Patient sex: M
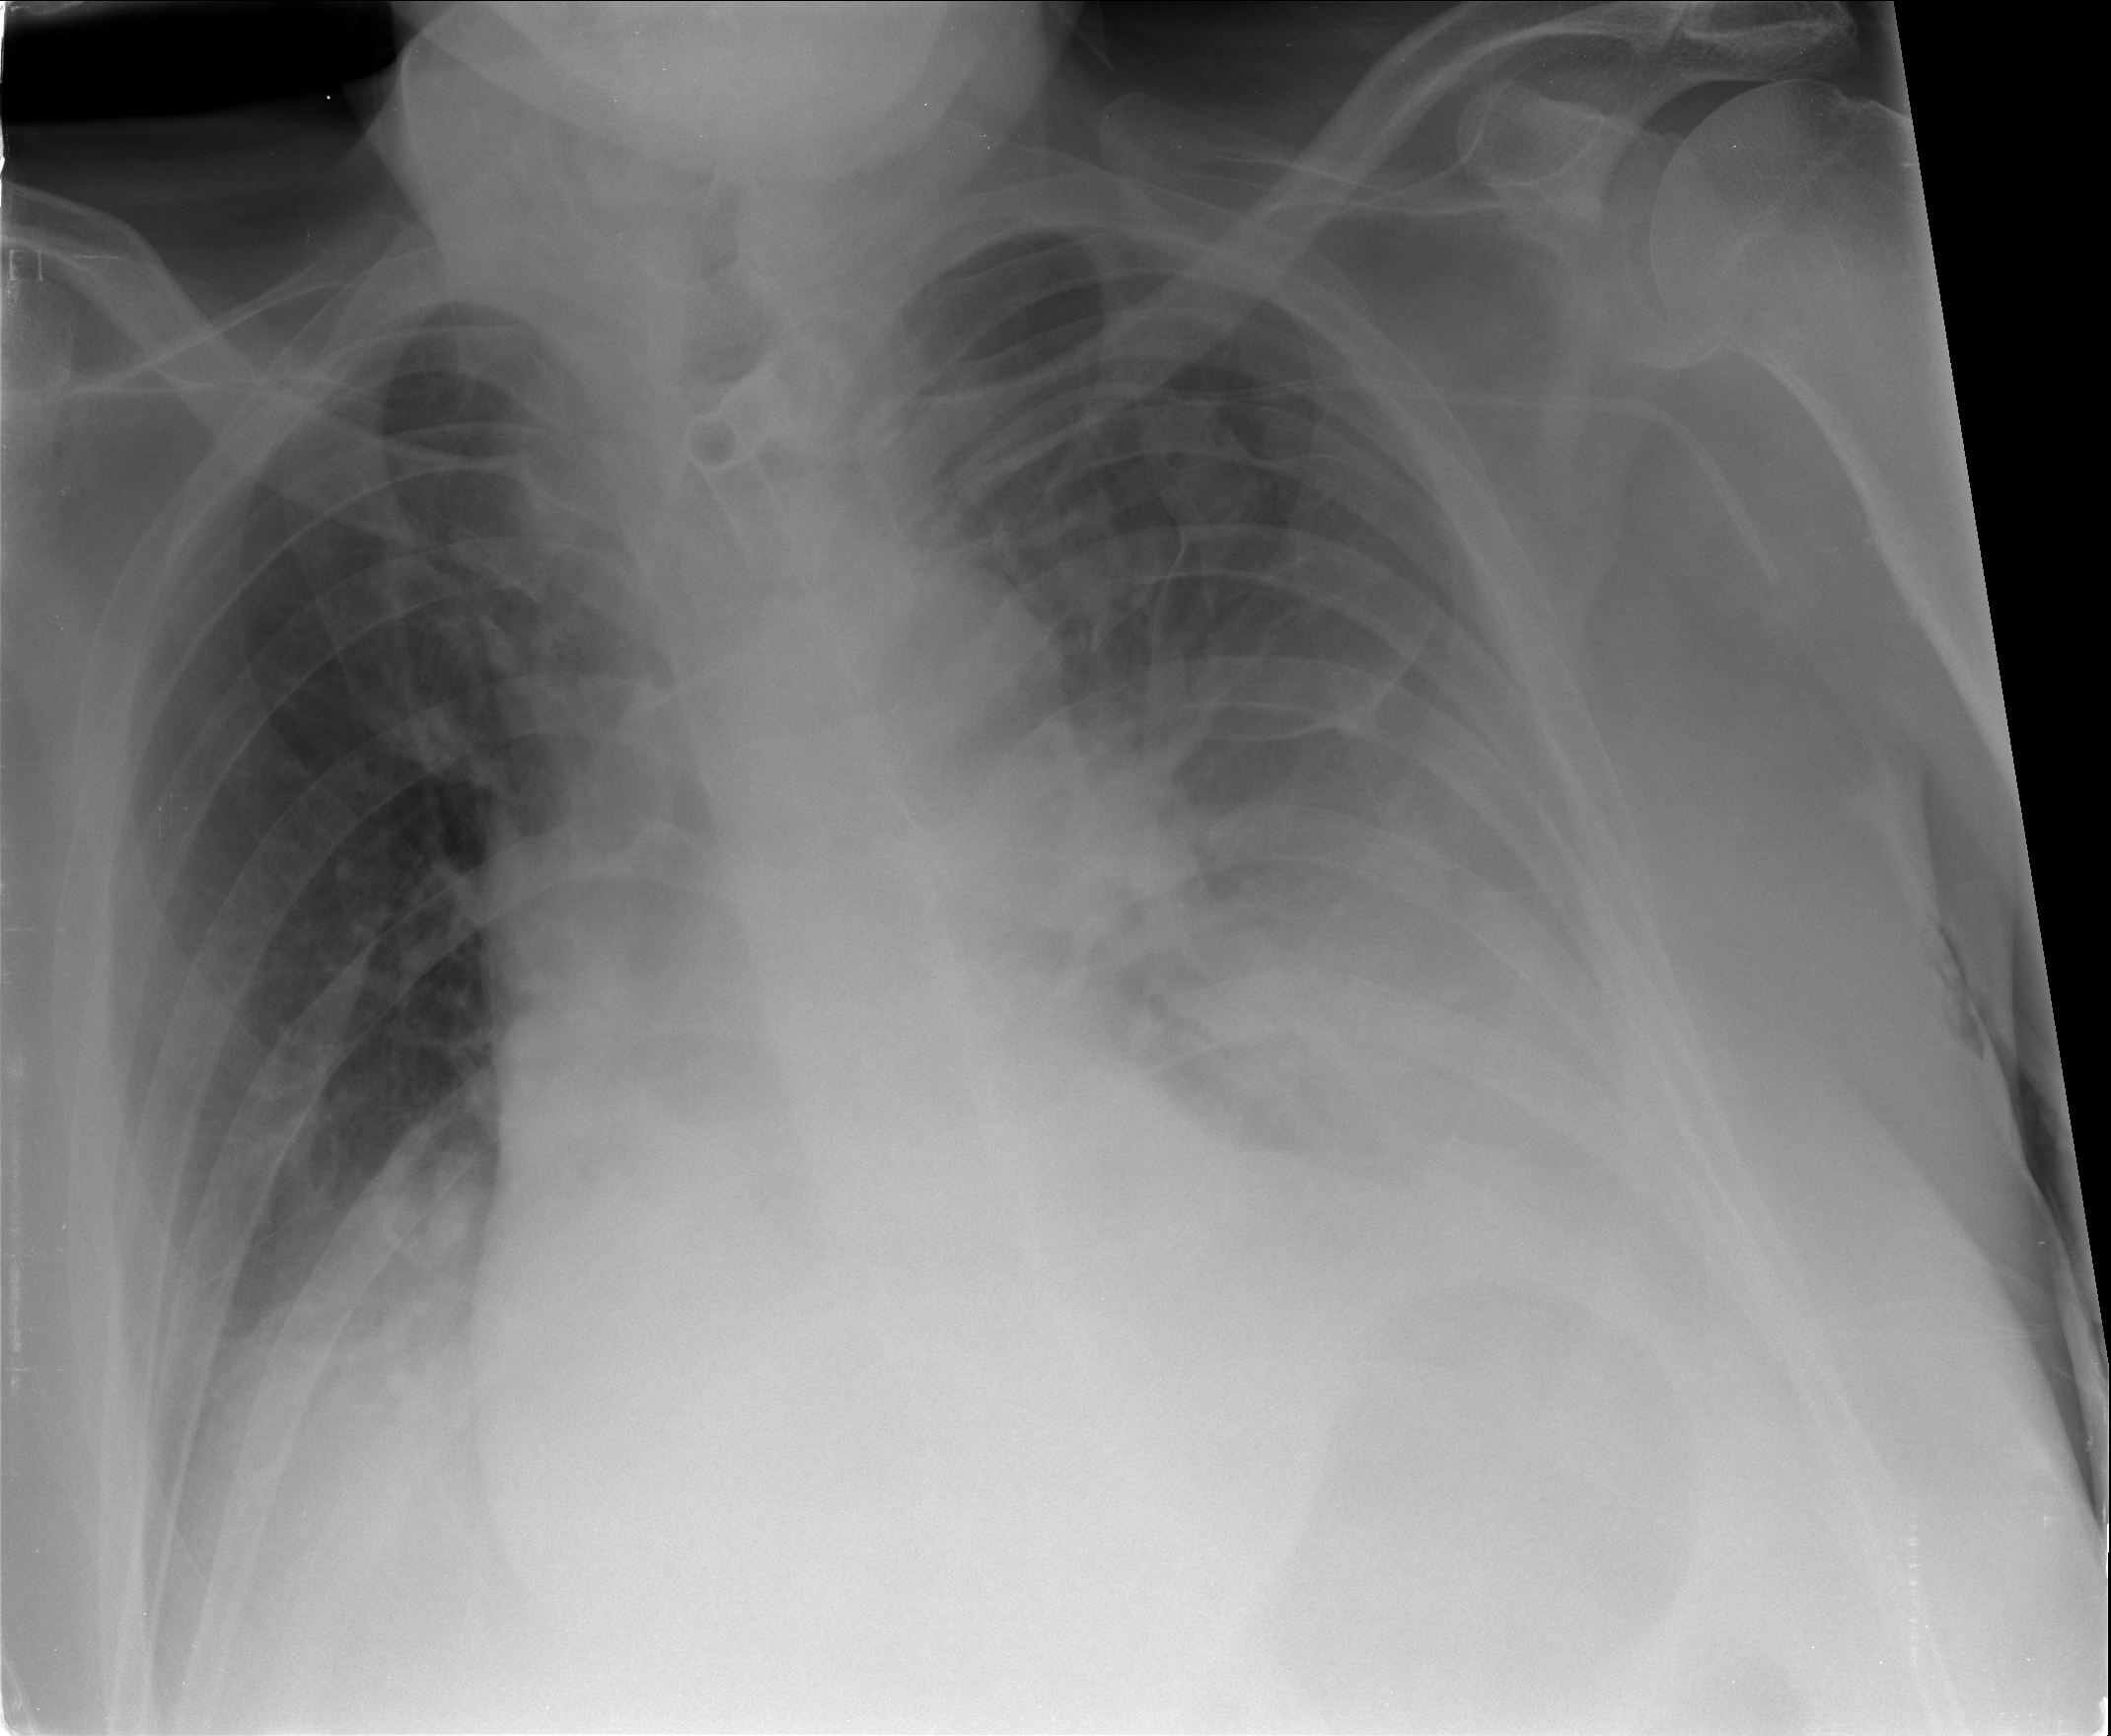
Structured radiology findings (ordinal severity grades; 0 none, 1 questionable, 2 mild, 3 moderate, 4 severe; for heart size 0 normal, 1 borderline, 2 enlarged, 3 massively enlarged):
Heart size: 1
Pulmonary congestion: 0
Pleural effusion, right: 2
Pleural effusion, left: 3
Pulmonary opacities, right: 0
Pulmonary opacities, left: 2
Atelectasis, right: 2
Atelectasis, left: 3